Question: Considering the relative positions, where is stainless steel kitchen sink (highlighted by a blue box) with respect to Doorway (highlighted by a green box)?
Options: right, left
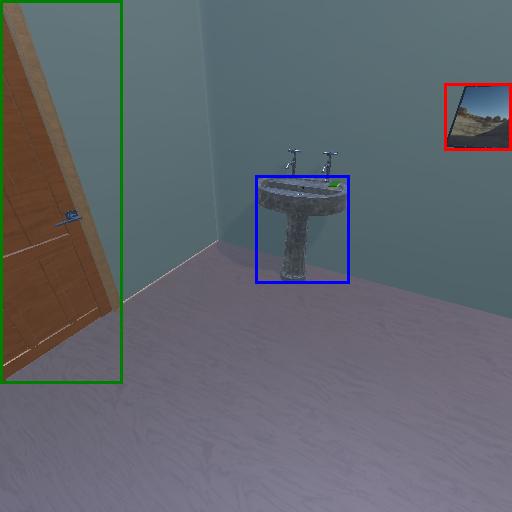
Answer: right